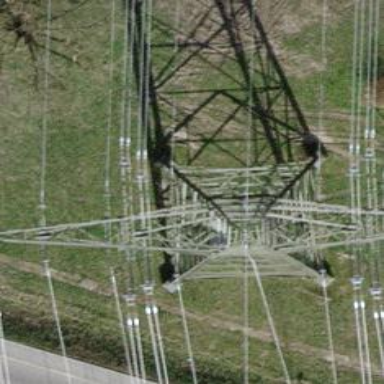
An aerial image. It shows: Power line in the image.